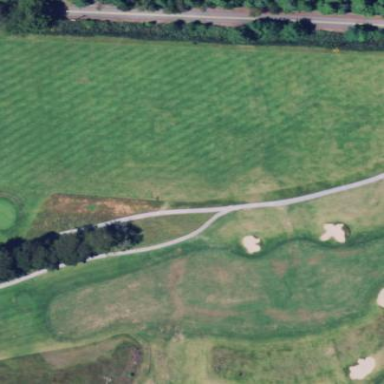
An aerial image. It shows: Driving range for golf on grass.